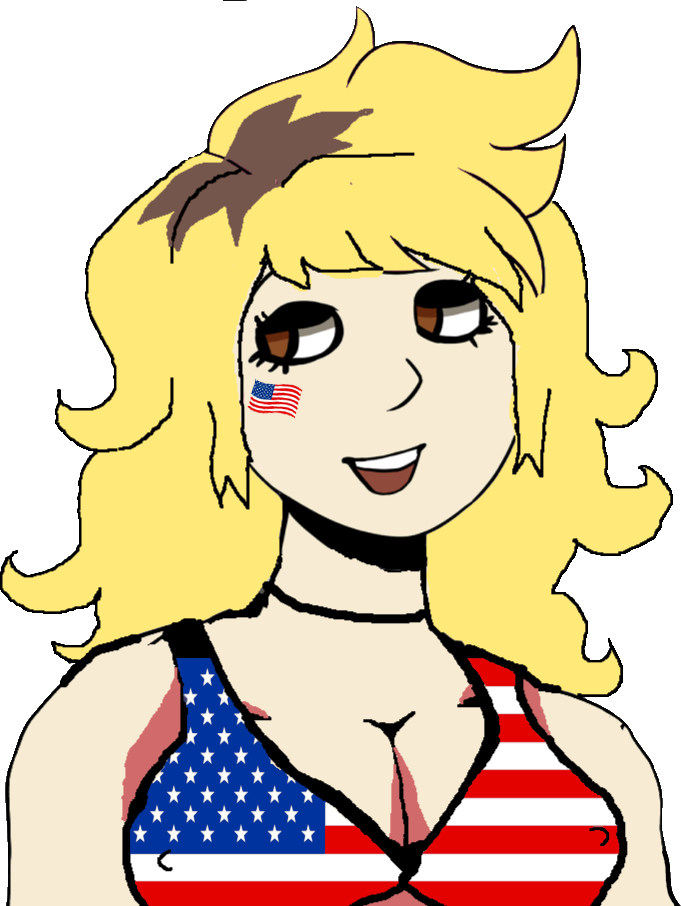
Label: 5_Ashbie_and_Enbie_Girl